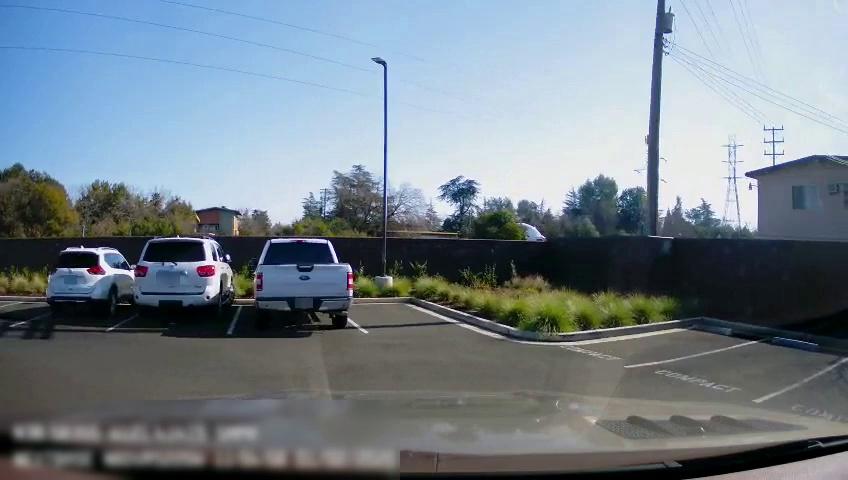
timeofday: Day
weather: Sunny
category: Drivable Space
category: Vehicles | Car
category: Vehicles | SUV
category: Vehicles | Truck